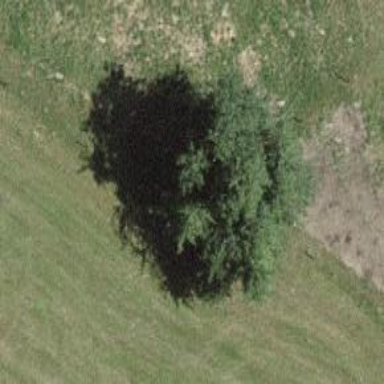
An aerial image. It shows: Deciduous tree with lush green leaves.